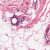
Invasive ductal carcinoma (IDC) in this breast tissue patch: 0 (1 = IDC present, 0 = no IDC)